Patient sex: M
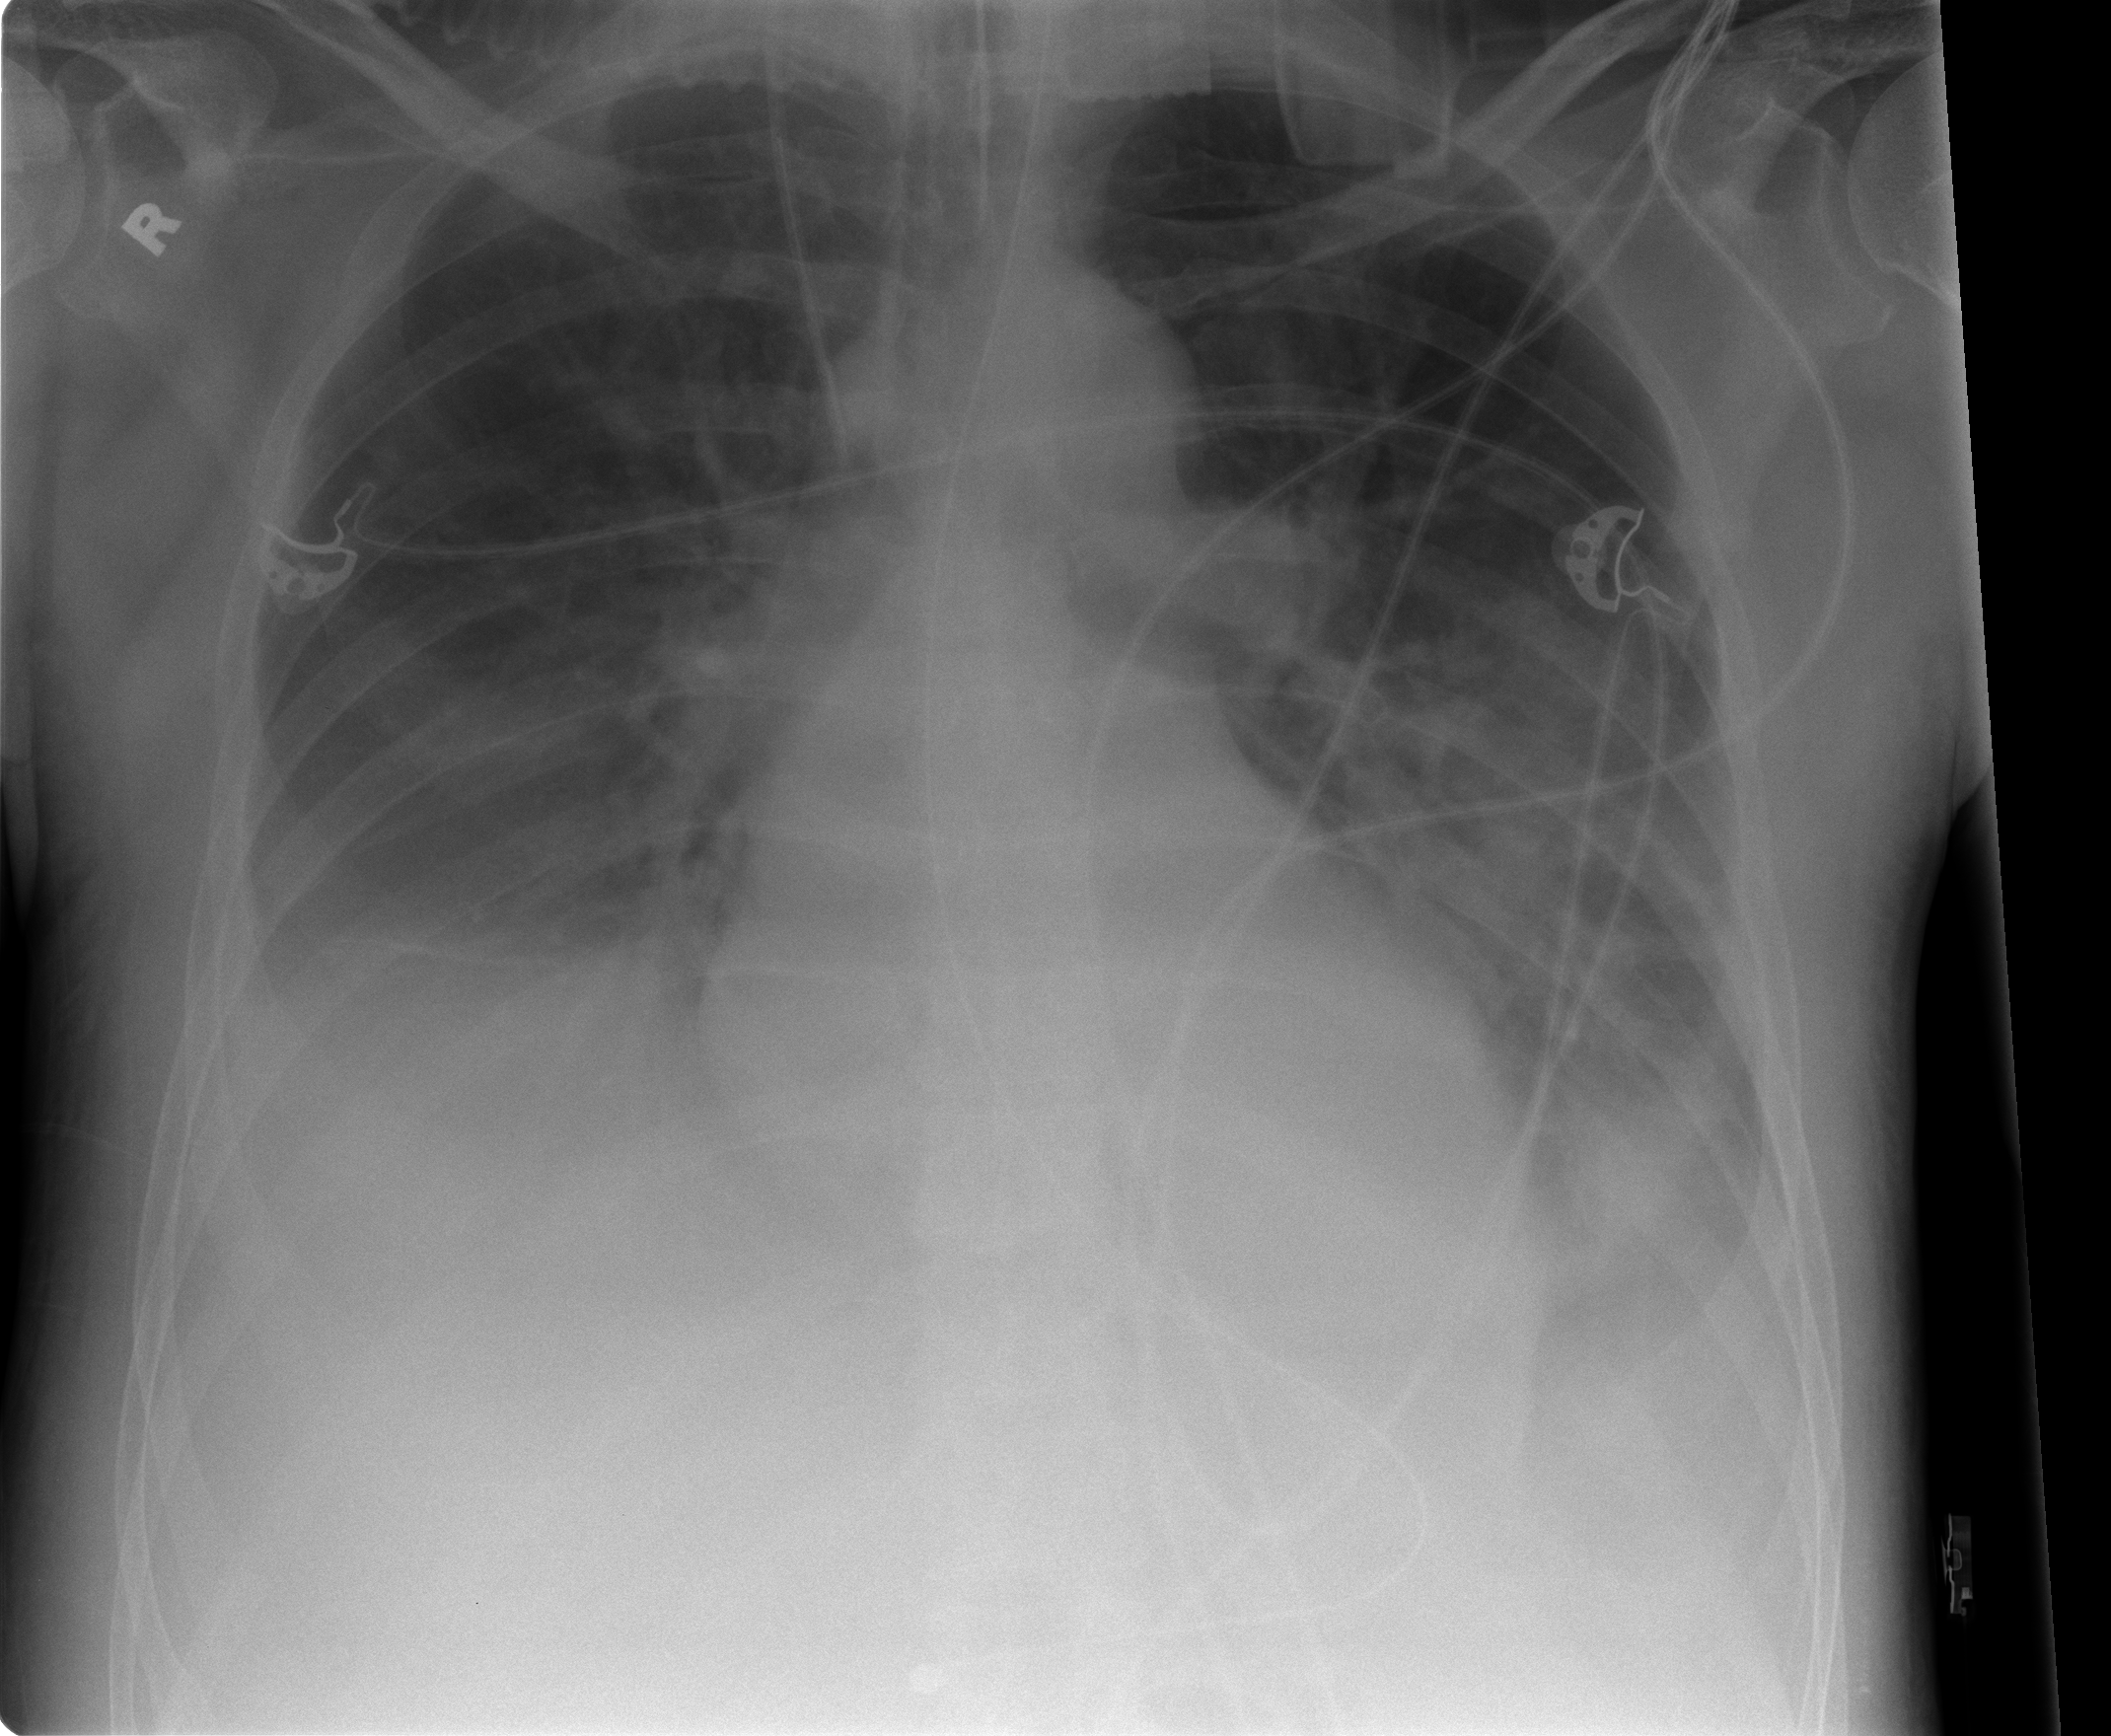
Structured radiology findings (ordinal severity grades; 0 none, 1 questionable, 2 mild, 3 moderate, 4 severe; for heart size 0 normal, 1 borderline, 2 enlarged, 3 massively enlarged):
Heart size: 0
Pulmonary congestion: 2
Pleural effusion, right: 3
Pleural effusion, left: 3
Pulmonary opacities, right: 0
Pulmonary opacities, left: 3
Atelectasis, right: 3
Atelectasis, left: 3